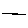
Label: line